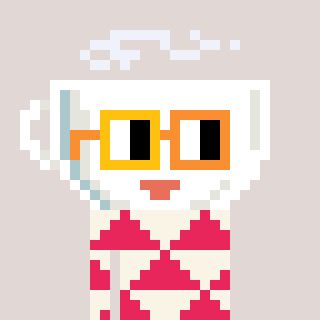
a pixel art character with square yellow and orange glasses, a mug-shaped head and a redpinkish-colored body on a warm background